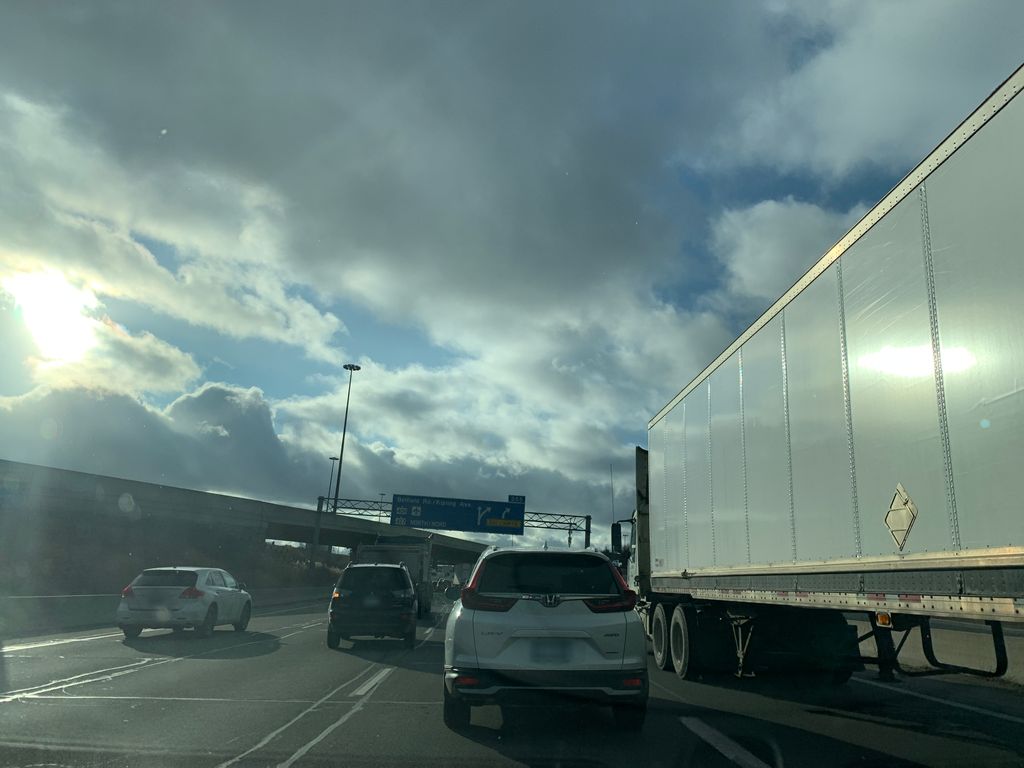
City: toronto